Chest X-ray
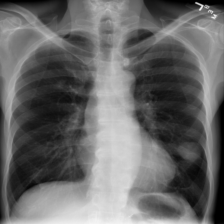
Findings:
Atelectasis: negative
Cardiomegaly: negative
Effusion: negative
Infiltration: negative
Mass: positive
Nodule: negative
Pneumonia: negative
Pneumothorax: negative
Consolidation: negative
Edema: negative
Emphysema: negative
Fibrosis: negative
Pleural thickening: negative
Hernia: negative